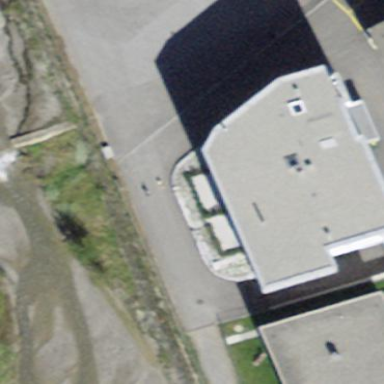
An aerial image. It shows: Flat-roofed apartment building.